Question: Problem:
Here's a little Monte Carlo challenge problem, Consider the following game, which uses the two spinner disks. Suppose a player spins one or the other of the pointers on the disks according to the following rules:
1. if the player spins pointer i and it stops in the region with area p_{ij}, he moves from disk i to disk j (i and j are either 1 or 2);
2. if a pointer stops in the region with area x_i, the game ends;
3. if the game ends in the region with area x_1, the player wins, but if the pointer stops in the region with area x_2 the player loses.
What is the probability the player, starting with disk 1, wins? Assume the area of each disk is one, so that 'x_1+p_{11}+p_{12} =1', as well as that 'x_2+p_{21}+p_{22} =1'
Run your code for the case of 'p_{11} =0.2', 'p_{12} =0.4', 'p_{21} =0.3', and 'p_{22} =0.35'.
'''
import random
p_11 = 0.2
p_12 = 0.4 #0.2+0.4
p_21 = 0.3
p_22 = 0.35
wins = 0
pointer = 0
pointer2 = 0
for i in range(10**7):
while pointer < p_11:
pointer2 = 0 #resetting pointer2
pointer = random.uniform(0,1)
if p_11+p_21 < pointer < 1: #area corresponding to x_1
wins += 1 #wins
pointer = 0
break
else:
pointer = 0 #resetting pointer1
while pointer2 < p_22:
pointer2 = random.uniform(0,1)
if p_22+p_21 < pointer2 < 1: #area corresponding to x_2
pointer2 = 0
break #loses
print(wins/10**7)
'''
The correct answer is 0.5821 however I am getting <PHONE>. Where am I doing wrong ?
I edited my code, in this case it turns the disk again for 'p_22' and 'p_11' cases

The question is from the book called Digital Dice (Paul J. Nahim) Page 27-29 (Theres a pdf )
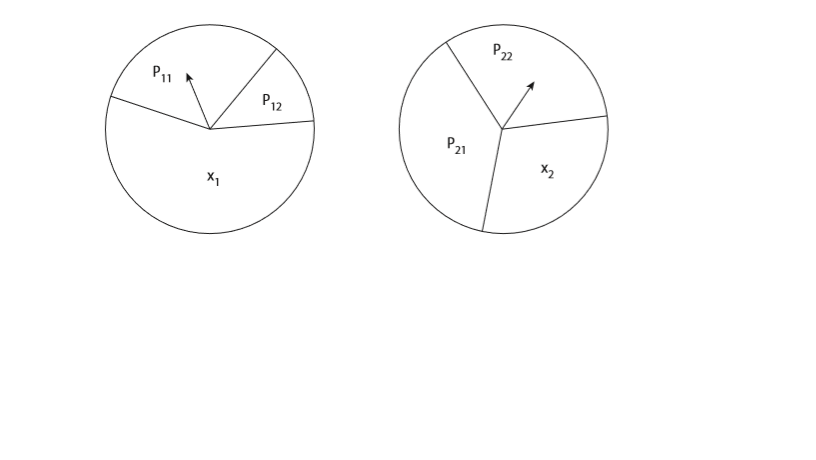
Answer: I have analyzed the problem mathematically and found out that the solution is actually:
'(1 - p_11 - p_12) * (1 - p_22) / ((1 - p_11) * (1 - p_22) - p_12 * p_21)' (which is actually not correct in some corner cases (e.g. 'p_22 = 1'))
This is actually written in Appendix 6 of the Digital Dice book, so I won't prove it.
With your numbers it gives the answer of '0.65' and that is correct. Your code changed a lot and now it gives the output of '1.0' instead of what is written in the question. Here I corrected the first version of your code:
'''
import random
p_11 = 0.2
p_12 = 0.4
p_21 = 0.3
p_22 = 0.35
total_iterations = 10 ** 6
wins = 0
num = 0
for i in range(total_iterations):
current_disk = 1
while True:
num = random.uniform(0, 1)
if current_disk == 1:
if num < p_12:
current_disk = 2
continue
elif num > p_11 + p_12:
wins += 1 #wins
break
else:
if num < p_21:
current_disk = 1
continue
elif num > p_21 + p_22:
break
print(wins / total_iterations)
print((1 - p_11 - p_12) * (1 - p_22) / ((1 - p_11) * (1 - p_22) - p_12 * p_21))
'''
Now about your current code. It is wrong now because 'break # loses' breaks from the loop 'while pointer2 < p_22', not from the loop 'while pointer < p_11'. We can fix it by adding extra flag 'lost' and that will give you correct answer.
'''
import random
p_11 = 0.2
p_12 = 0.4 #0.2+0.4
p_21 = 0.3
p_22 = 0.35
wins = 0
pointer = 0
pointer2 = 0
for i in range(10**6):
while pointer < p_11:
pointer2 = 0 #resetting pointer2
pointer = random.uniform(0,1)
if p_11+p_21 < pointer < 1: #area corresponding to x_1
wins += 1 #wins
pointer = 0
break
else:
pointer = 0 #resetting pointer1
lost = False
while pointer2 < p_22:
pointer2 = random.uniform(0,1)
if p_22+p_21 < pointer2 < 1: #area corresponding to x_2
pointer2 = 0
lost = True
break #loses
if lost:
break
print(wins/10**6)
'''